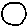
Label: moon